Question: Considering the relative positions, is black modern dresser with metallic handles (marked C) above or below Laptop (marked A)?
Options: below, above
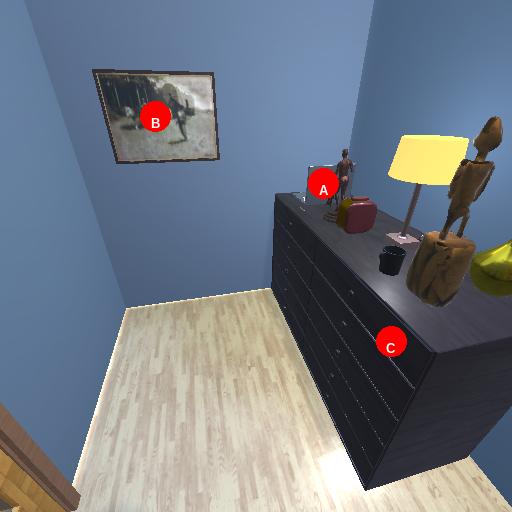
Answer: below